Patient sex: F
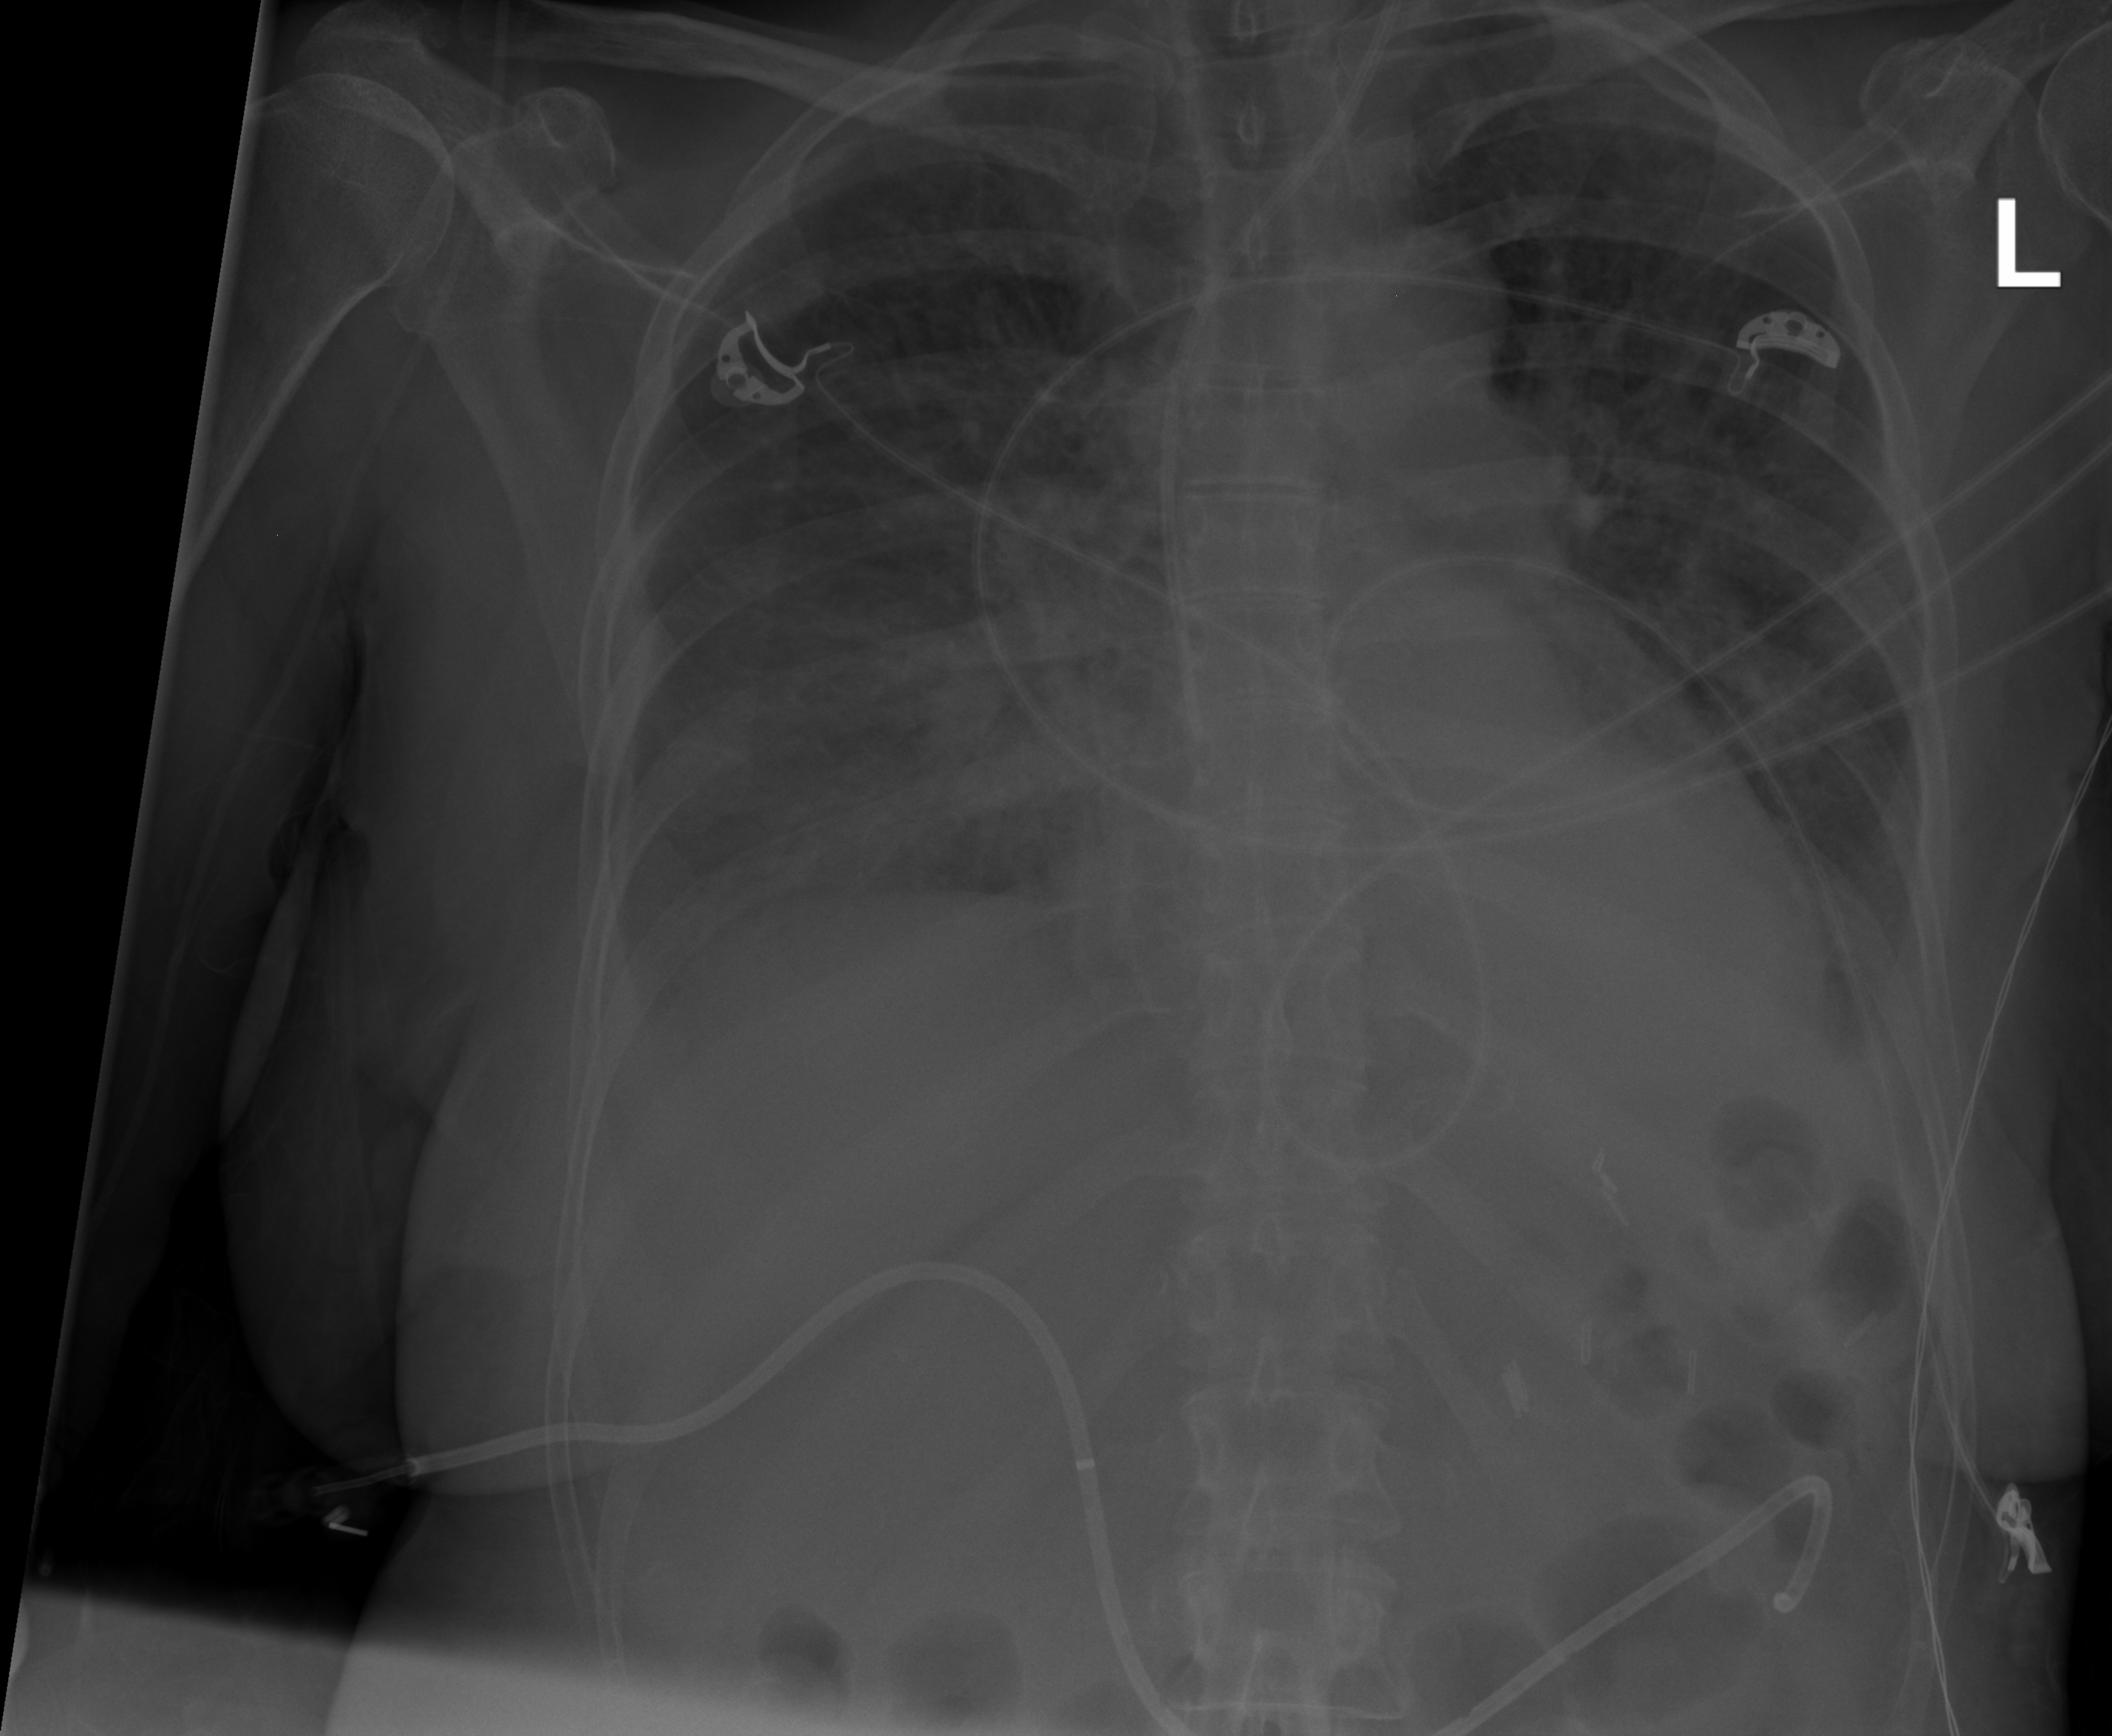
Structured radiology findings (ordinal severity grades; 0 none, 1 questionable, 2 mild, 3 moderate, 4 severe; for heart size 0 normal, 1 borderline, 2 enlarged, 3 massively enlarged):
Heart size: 1
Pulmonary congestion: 3
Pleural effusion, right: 3
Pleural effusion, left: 3
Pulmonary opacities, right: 0
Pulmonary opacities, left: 0
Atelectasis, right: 2
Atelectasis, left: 3